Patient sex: M
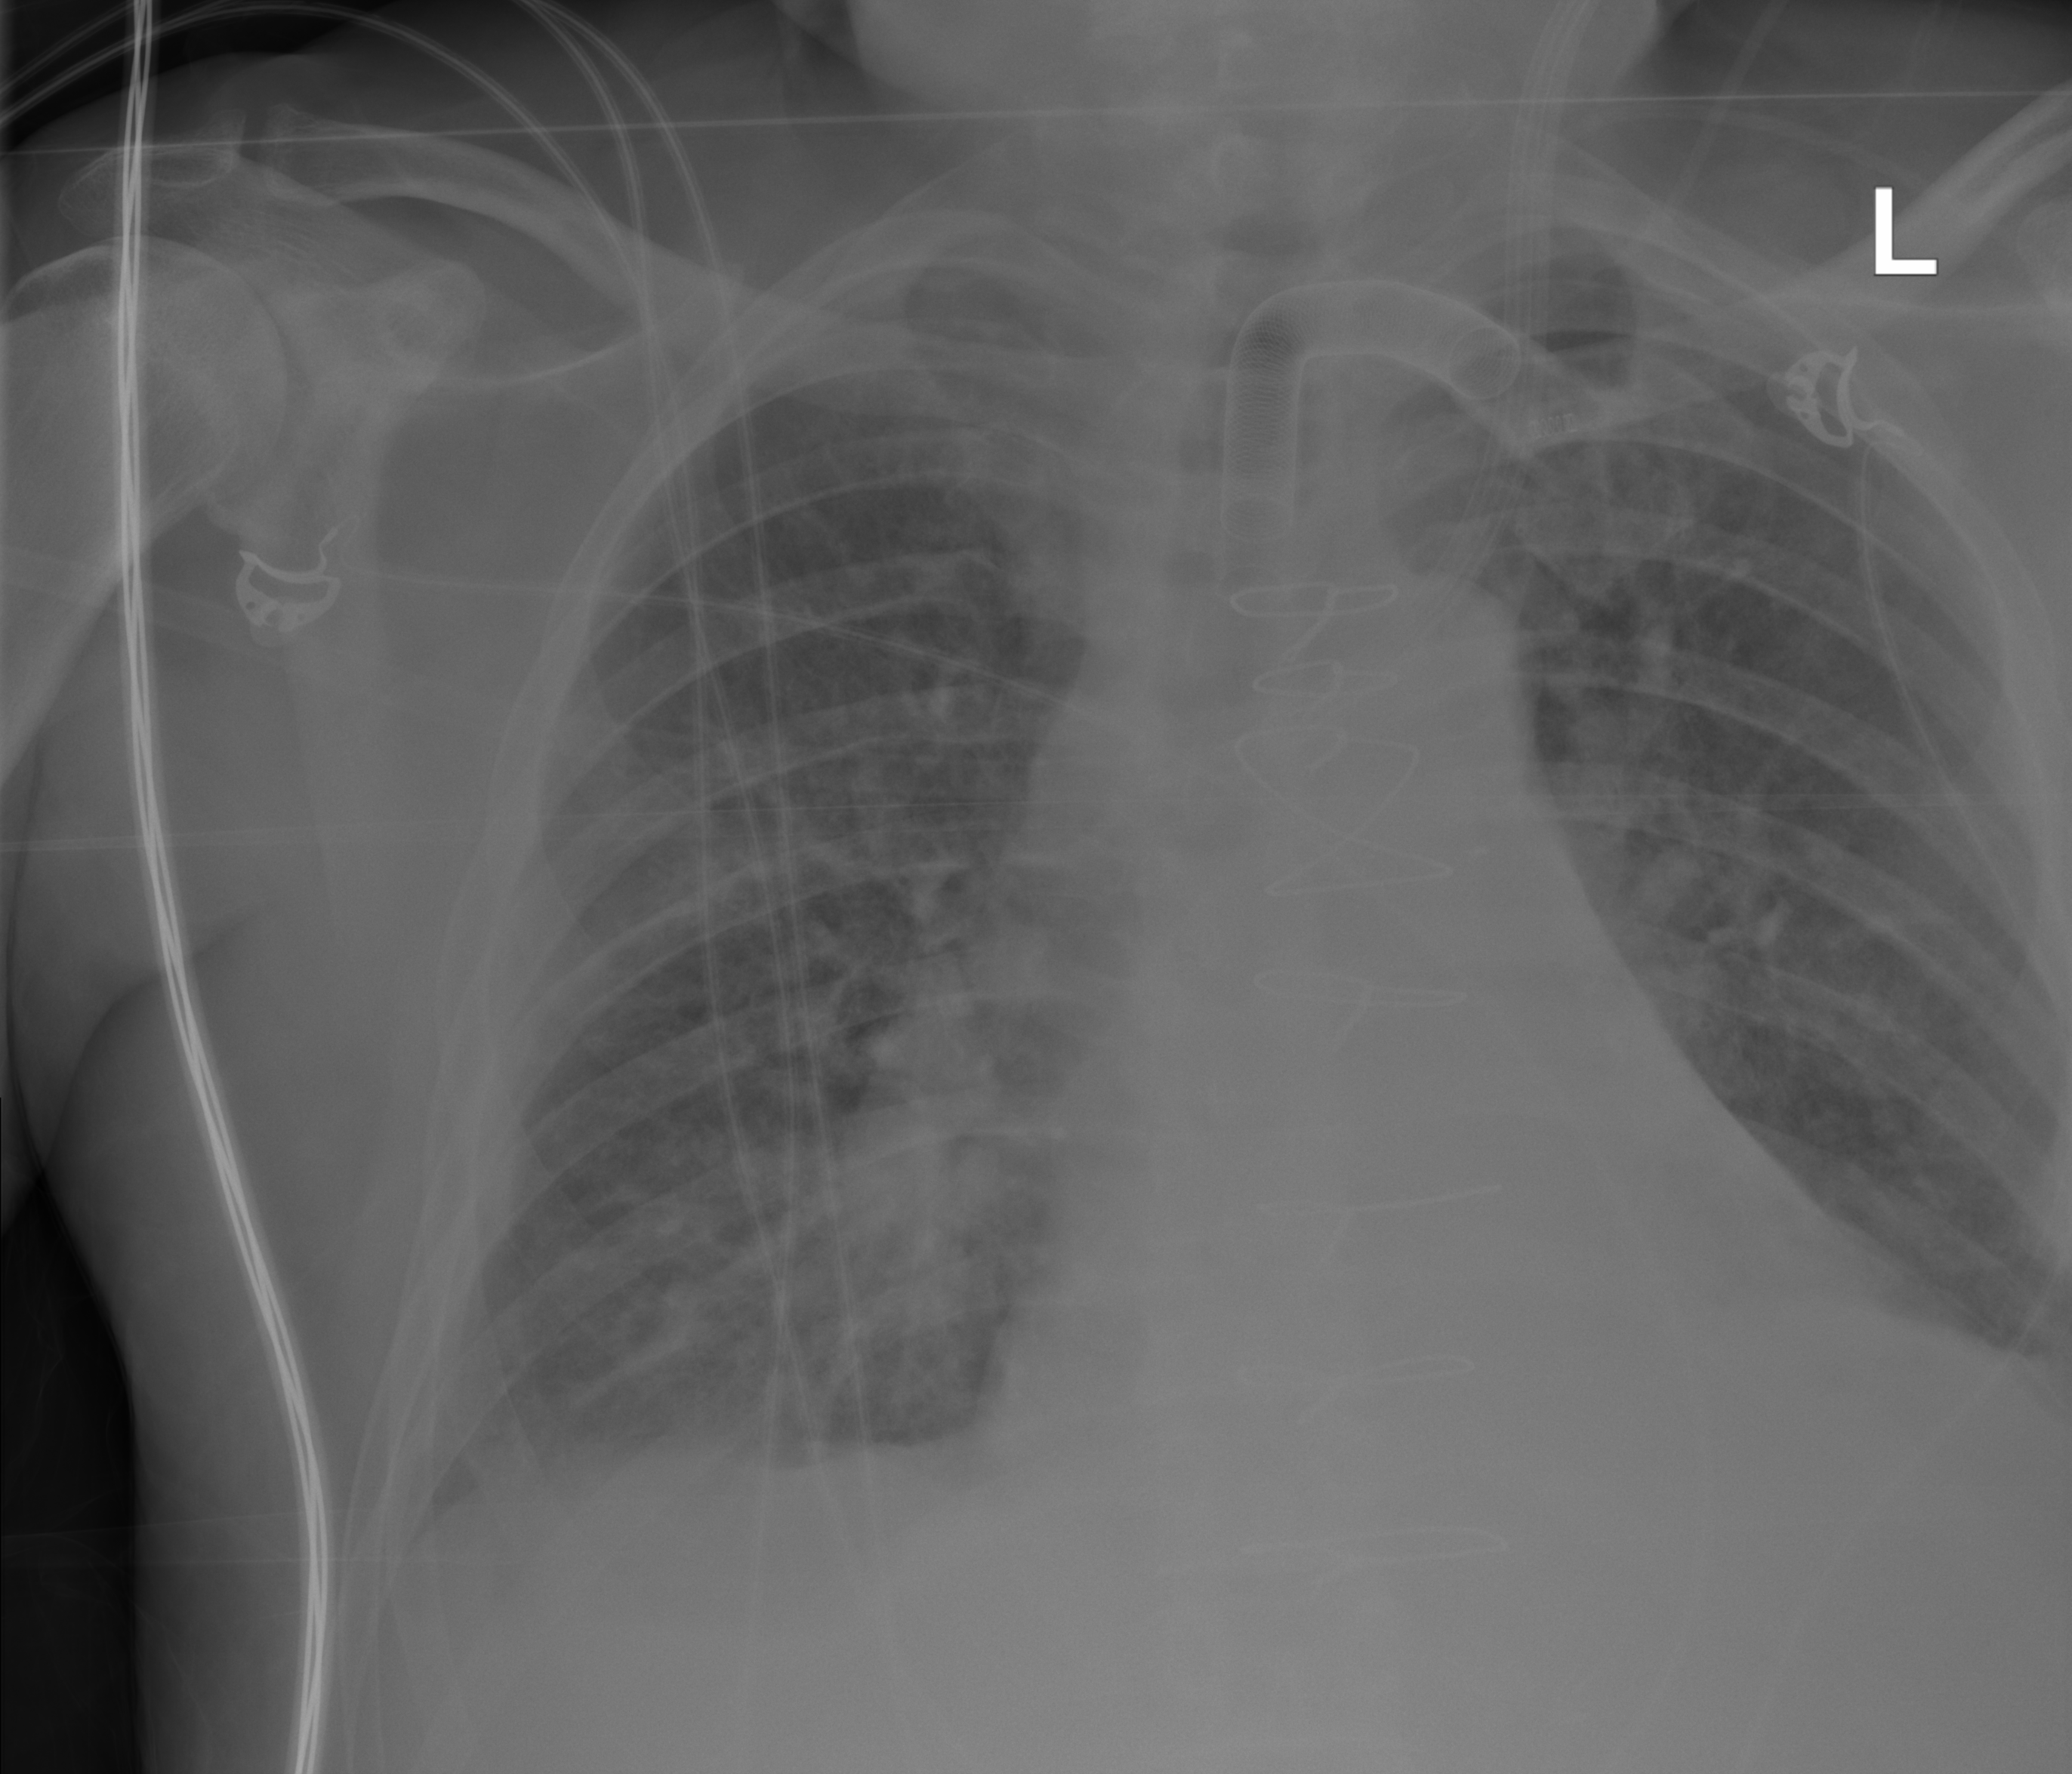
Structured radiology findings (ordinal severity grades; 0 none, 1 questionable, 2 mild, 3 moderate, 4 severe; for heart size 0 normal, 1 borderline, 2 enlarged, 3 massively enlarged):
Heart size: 2
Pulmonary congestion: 2
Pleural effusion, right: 2
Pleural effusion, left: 2
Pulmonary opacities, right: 2
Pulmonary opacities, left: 0
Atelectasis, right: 2
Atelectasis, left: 2